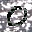
Label: 0